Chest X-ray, PA view. Patient: 30 years old, sex F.
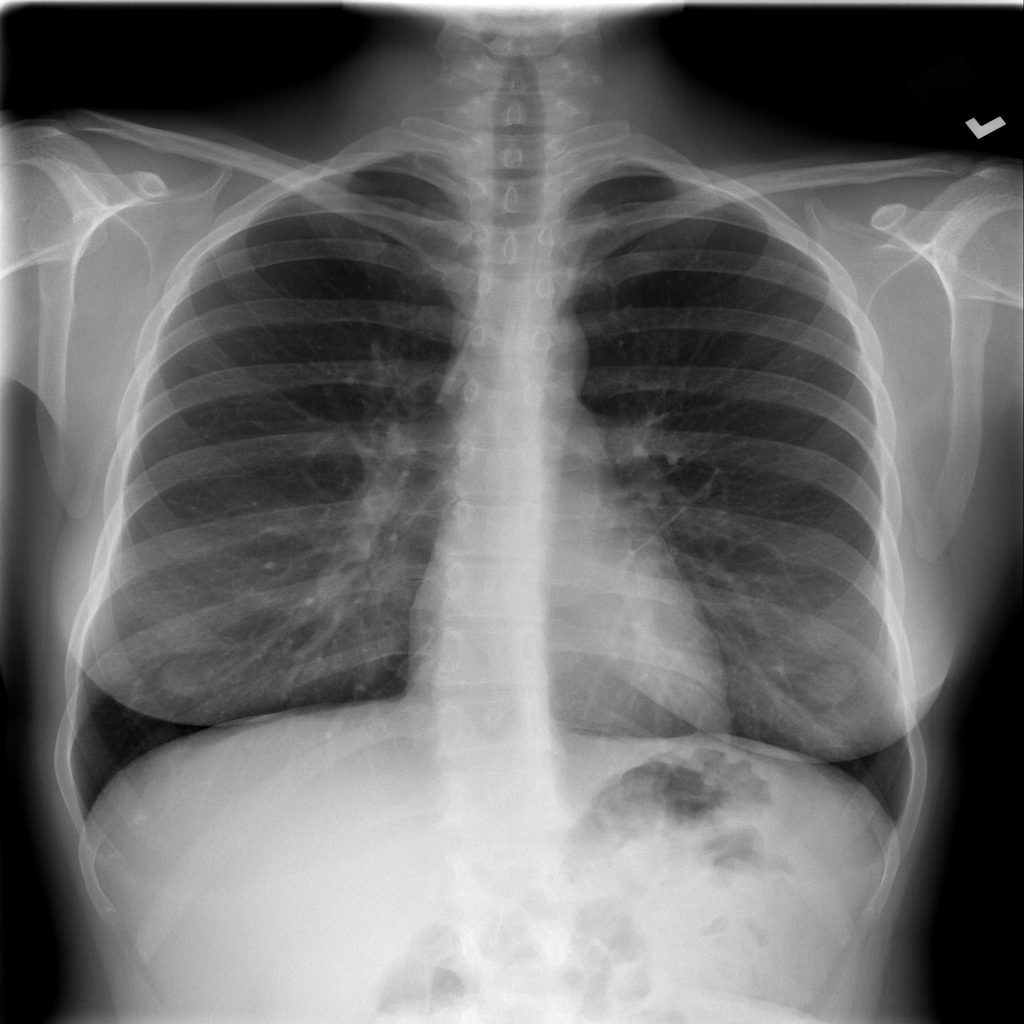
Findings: No Finding